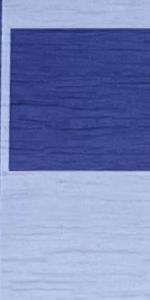
Label: Empty